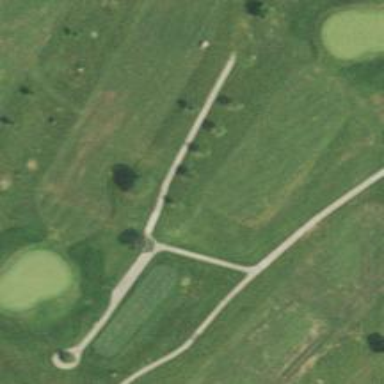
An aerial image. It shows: Service road used as golf cart path.